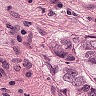
Metastatic tissue present: yes